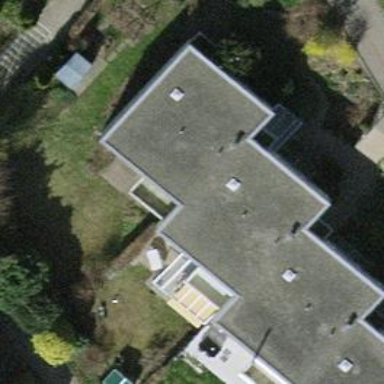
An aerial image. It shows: Terrace building.